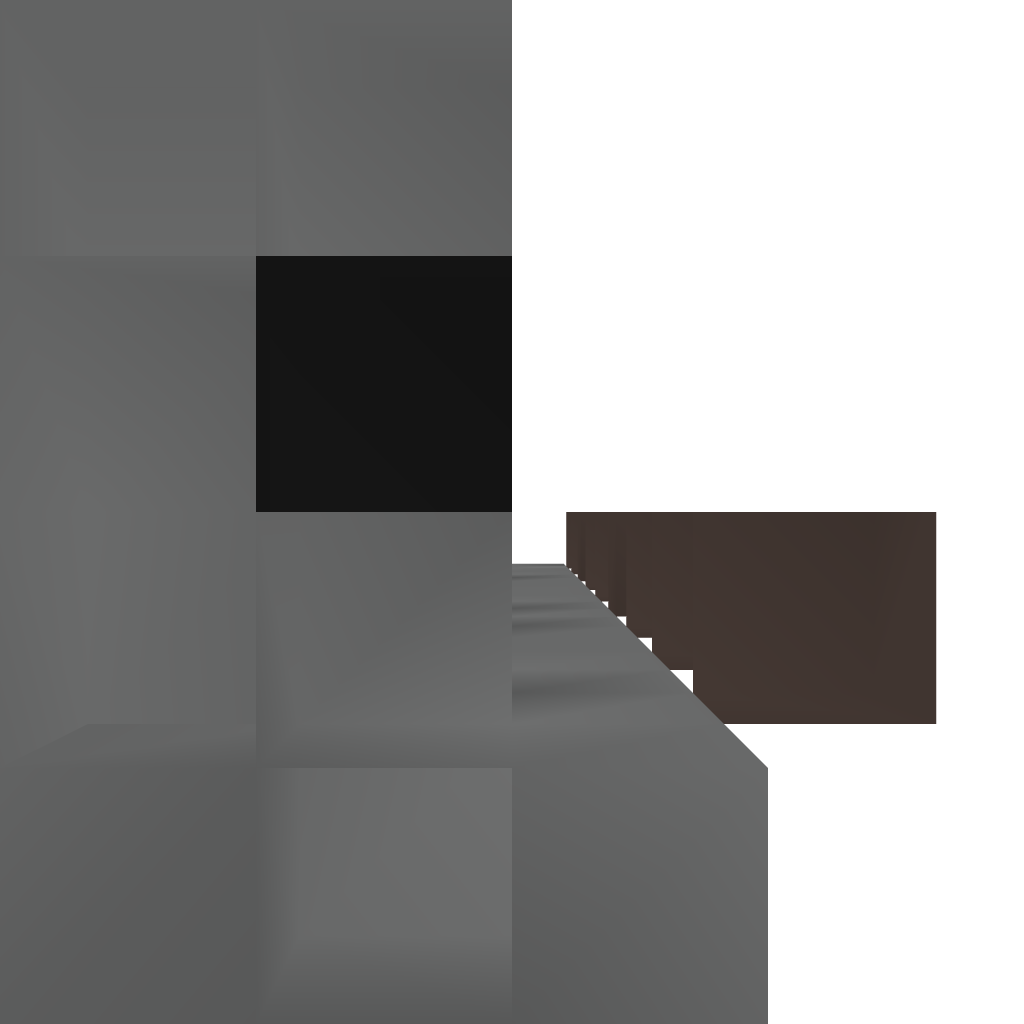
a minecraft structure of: OP Villager Trades